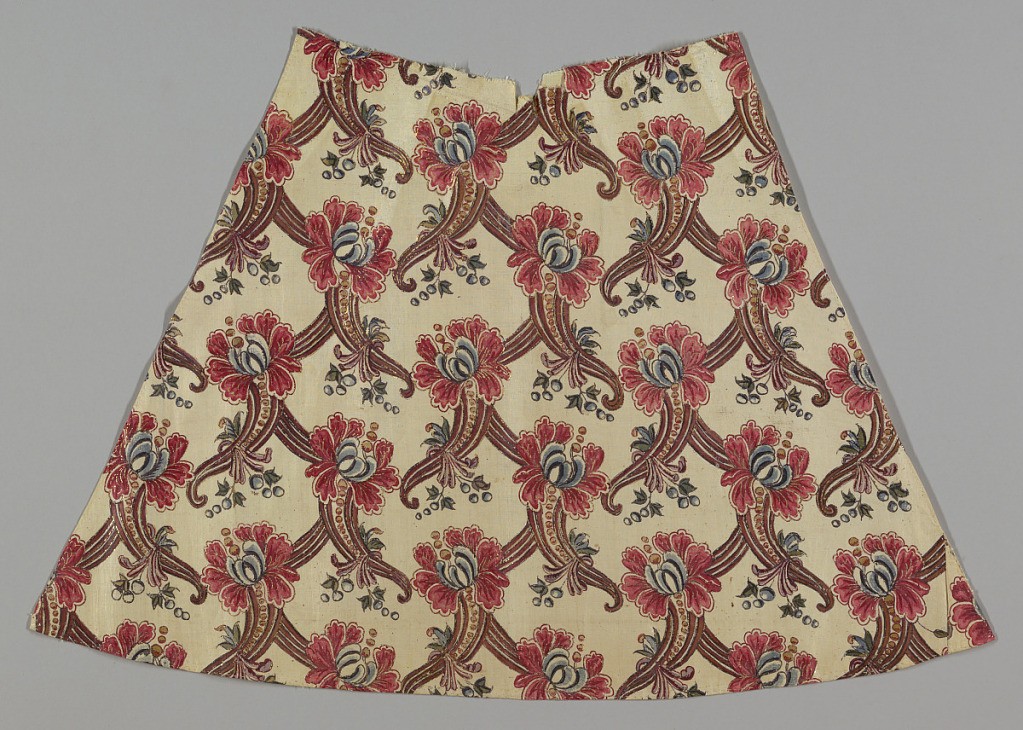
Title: Skirt panel
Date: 18th century
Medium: cotton; gold leaf on wax or gum base Technique: mordant painted and dyed with resist (chintz) on tabby weave
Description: Wedge-shaped piece of fine firm cotton cloth with medium-scale design of stylized flower heads on top of  grace-fully curving cornucopia forms decorated with graduated dots and a little sprig of blue berries. These forms are planned to curve left in one horizontal row and right in the next, and a serpentine band of the same reddish brown as the cornucopias underlays each vertical row so that an ogival ground plan accented with flower-heads is suggested. Shades of rose-red, blue, yellow and green (blue over yellow), violet; black and red outlines; gold leaf on wax or gum base outlining major parts of design. Lined with plain white silk.

Z-spun cotton, 100-110 warps per inch. 1/8" selvages with coarser warps. No complete breadth.